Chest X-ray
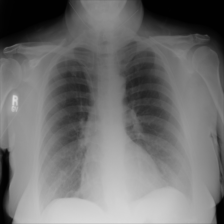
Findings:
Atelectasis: negative
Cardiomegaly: negative
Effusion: negative
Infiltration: negative
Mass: negative
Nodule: negative
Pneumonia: negative
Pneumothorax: negative
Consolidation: negative
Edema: negative
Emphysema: negative
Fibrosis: negative
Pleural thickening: negative
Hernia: negative